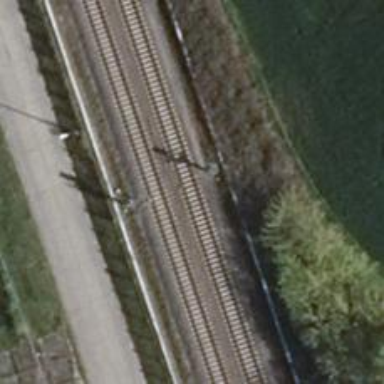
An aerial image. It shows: Light signal at railway crossing.